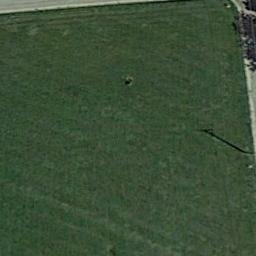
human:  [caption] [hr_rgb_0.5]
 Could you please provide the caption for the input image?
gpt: There are some thin lines in the meadow .

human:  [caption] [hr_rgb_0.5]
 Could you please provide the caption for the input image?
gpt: The entire image is dominated by grass .

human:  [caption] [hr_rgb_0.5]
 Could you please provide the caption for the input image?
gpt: Next to the green lawn are two crossing roads .

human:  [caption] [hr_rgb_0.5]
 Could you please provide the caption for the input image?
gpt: This meadow has evenly distributed dense grasses .

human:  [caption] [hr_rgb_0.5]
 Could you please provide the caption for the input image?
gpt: A dense meadow with many green grass .